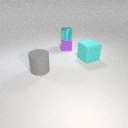
large cyan rubber cube in front of small purple rubber cube